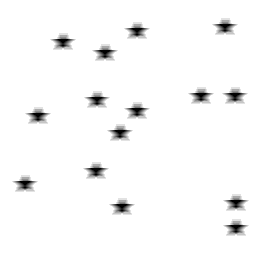
Squares: 0
Triangles: 0
Stars: 15
Total shapes: 15